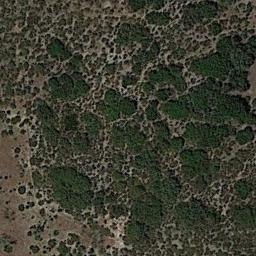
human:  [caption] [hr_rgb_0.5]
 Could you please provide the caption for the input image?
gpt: Some chaparrals of different kinds and sizes grow on the wasteland .

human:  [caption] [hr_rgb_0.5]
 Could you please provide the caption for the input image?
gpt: The chaparral is consist of dense green bushes .

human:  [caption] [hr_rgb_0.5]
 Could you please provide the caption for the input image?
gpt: Only scattered weeds can be seen in this desert .

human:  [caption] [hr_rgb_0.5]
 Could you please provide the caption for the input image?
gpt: A dense mass of chaparral is distributed over a sparse mass of chaparral on the sand .

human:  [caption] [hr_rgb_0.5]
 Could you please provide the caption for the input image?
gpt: The plants in the chaparral vary in size .